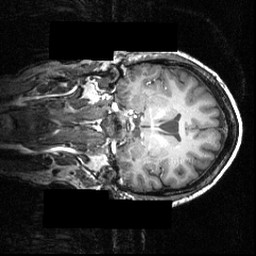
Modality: T1w
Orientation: coronal
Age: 28
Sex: female
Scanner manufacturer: siemens
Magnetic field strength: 3.951 T
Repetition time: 1.5 s
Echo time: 0.00335 s